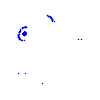
Particle: electron